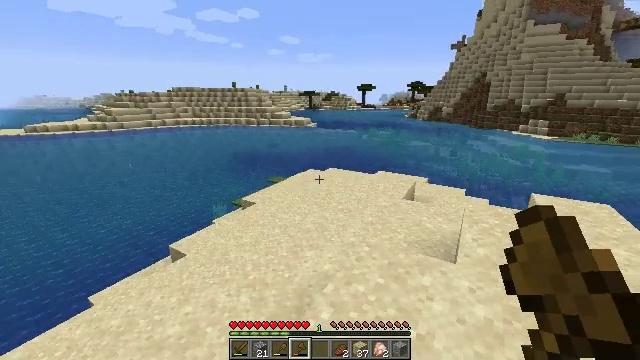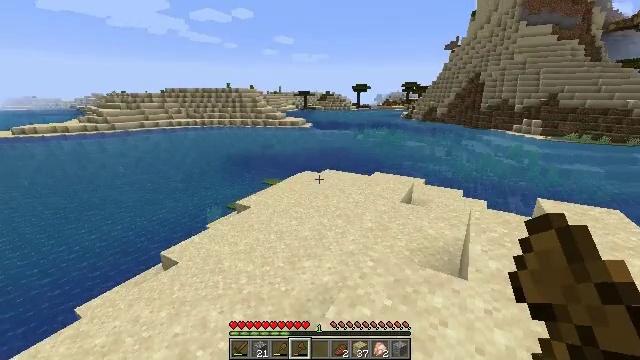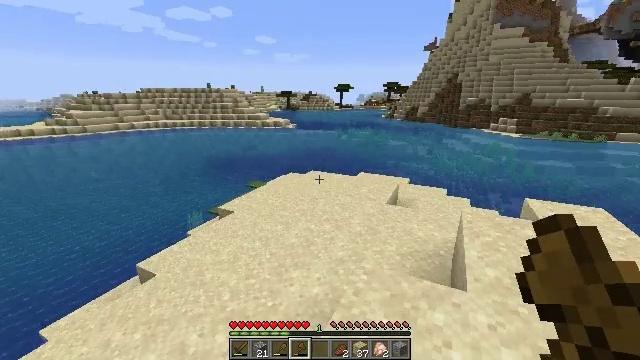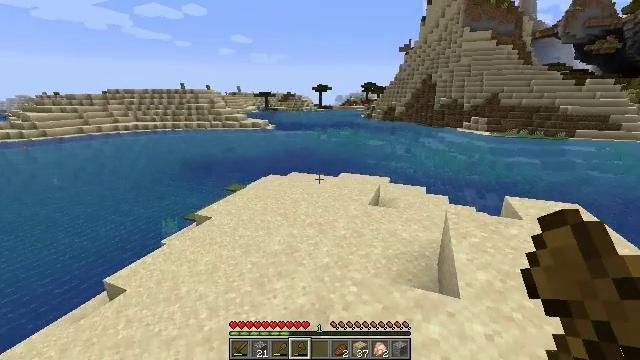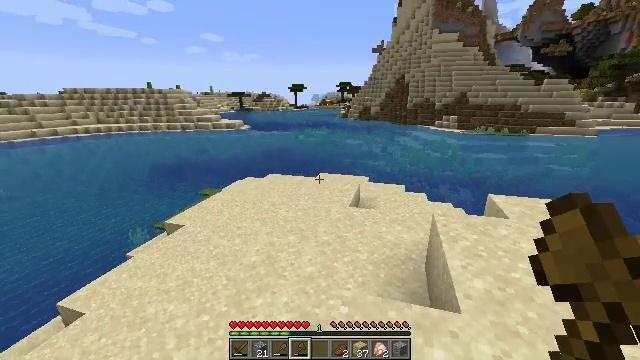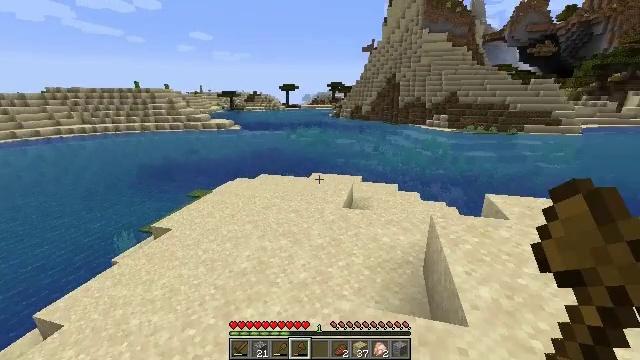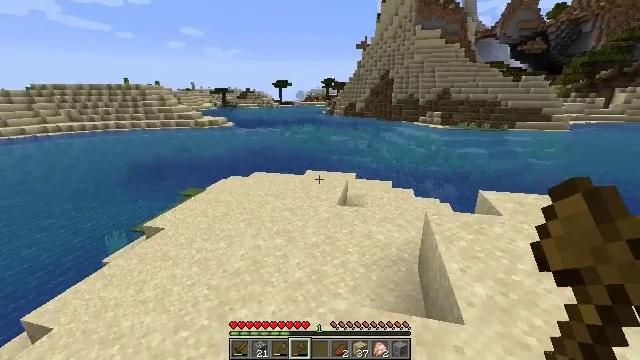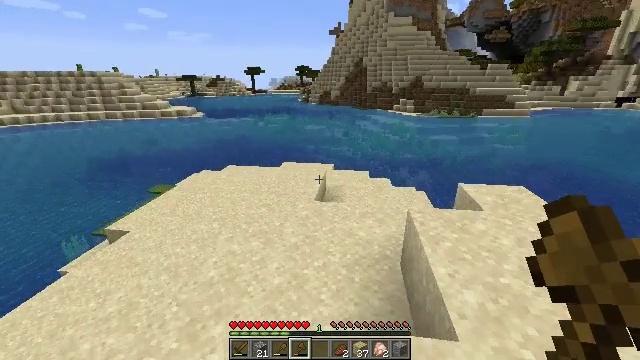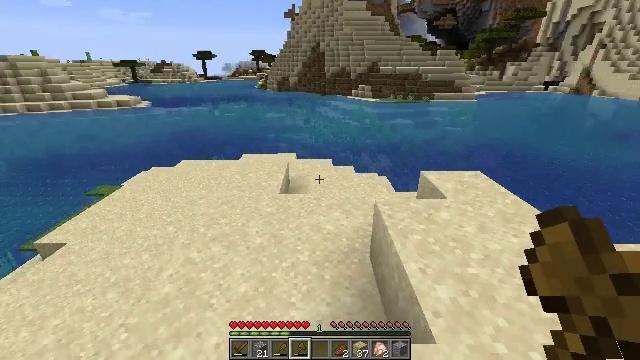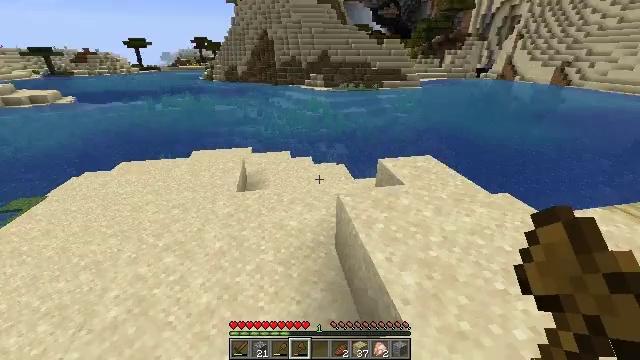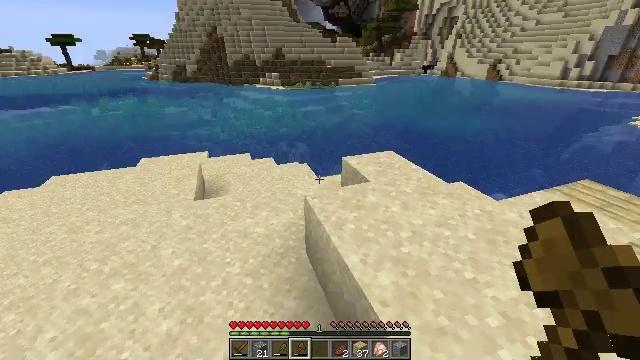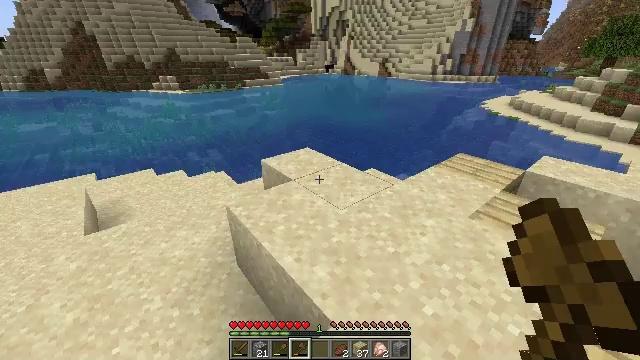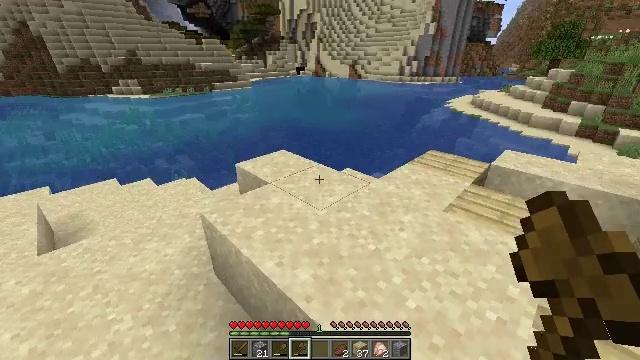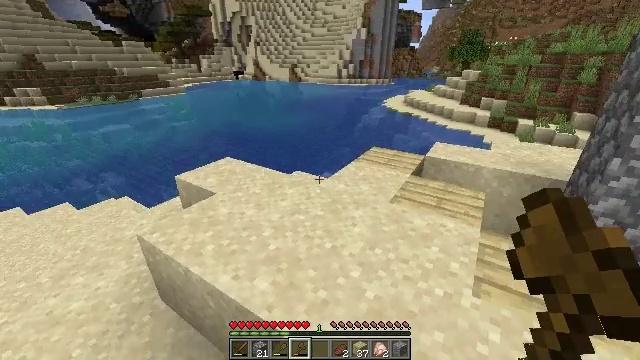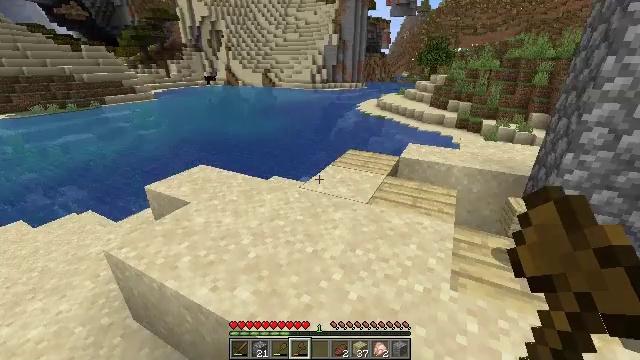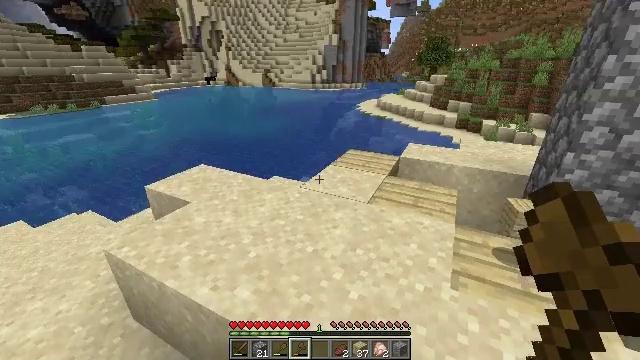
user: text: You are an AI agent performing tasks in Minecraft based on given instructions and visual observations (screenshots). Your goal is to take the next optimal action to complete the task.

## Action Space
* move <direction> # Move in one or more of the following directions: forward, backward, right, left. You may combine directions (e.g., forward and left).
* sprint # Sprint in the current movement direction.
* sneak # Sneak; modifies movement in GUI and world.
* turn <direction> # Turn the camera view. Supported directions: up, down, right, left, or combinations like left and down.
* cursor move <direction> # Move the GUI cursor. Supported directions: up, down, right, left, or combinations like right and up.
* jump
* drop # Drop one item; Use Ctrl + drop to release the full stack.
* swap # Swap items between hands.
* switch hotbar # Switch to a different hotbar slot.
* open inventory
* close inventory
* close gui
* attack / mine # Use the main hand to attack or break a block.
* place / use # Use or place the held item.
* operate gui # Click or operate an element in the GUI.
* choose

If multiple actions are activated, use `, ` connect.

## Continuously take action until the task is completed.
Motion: motion action
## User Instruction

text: Clear birch leaves to get saplings.
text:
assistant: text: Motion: move forward, turn right
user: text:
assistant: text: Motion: move forward, turn right
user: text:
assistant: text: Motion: move forward, turn right
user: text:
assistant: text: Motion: move forward, turn right
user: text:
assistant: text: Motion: move forward, turn right
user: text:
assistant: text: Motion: move forward, turn right
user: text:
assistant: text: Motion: move forward, turn right and down
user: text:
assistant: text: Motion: move forward, turn right and down
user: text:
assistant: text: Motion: turn right and down
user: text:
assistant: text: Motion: turn right
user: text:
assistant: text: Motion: turn right
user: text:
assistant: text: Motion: turn right
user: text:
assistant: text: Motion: turn right
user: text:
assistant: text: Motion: turn right
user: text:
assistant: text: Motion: no_op
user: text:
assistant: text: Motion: no_op
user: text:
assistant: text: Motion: no_op
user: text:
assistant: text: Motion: turn right
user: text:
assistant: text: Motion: move forward, turn right
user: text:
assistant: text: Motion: move forward, turn right and up
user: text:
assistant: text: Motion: move forward, turn right
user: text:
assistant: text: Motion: move forward, turn right
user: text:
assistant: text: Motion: move forward
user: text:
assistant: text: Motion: no_op
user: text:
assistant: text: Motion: no_op
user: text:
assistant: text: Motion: turn right
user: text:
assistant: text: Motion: turn right
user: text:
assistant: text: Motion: turn right
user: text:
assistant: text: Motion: turn right
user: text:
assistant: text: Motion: no_op